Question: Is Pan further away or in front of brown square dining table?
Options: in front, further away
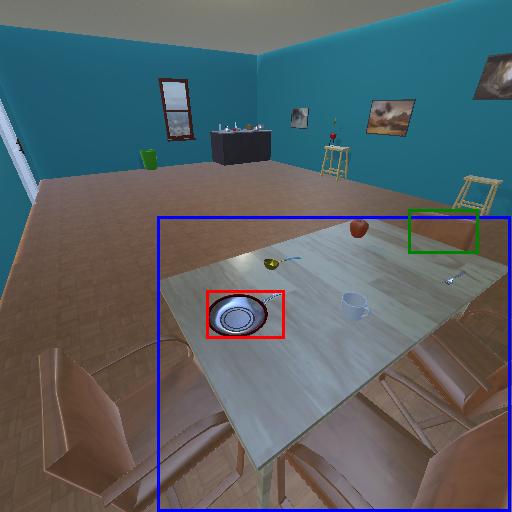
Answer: in front